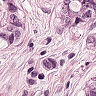
Metastatic tissue present: yes